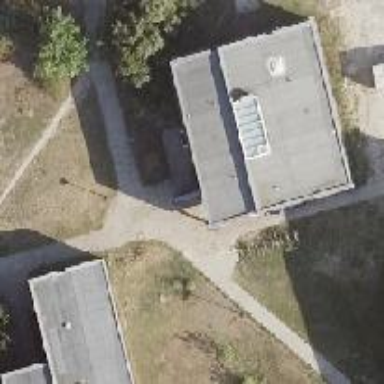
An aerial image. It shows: Dormitory building.